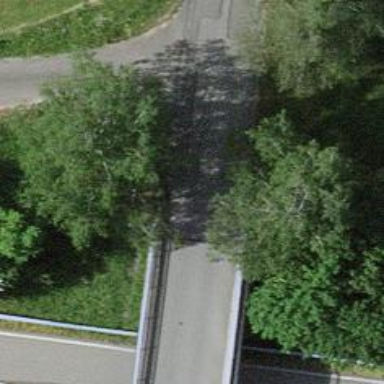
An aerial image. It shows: Unpaved unclassified road crossing paved bridge.